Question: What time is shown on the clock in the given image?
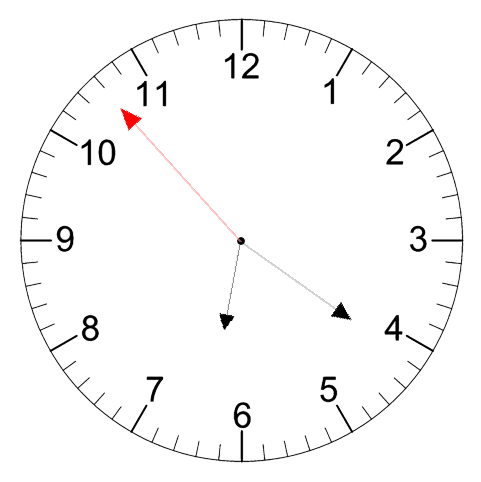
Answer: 06:20:53